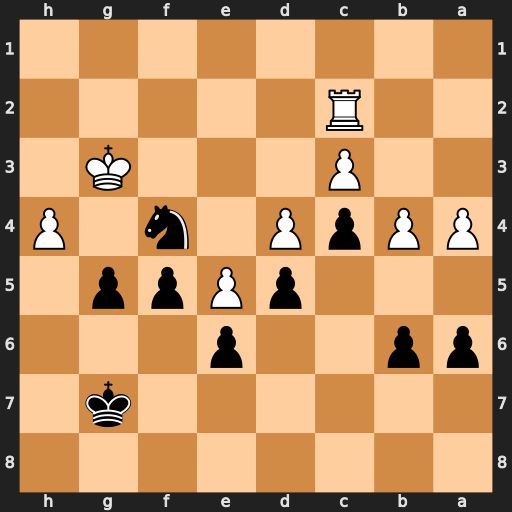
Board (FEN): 8/6k1/pp2p3/3pPpp1/PPpP1n1P/2P3K1/2R5/8
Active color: b
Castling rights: -
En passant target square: -
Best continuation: Nh5+ Kf2 g4